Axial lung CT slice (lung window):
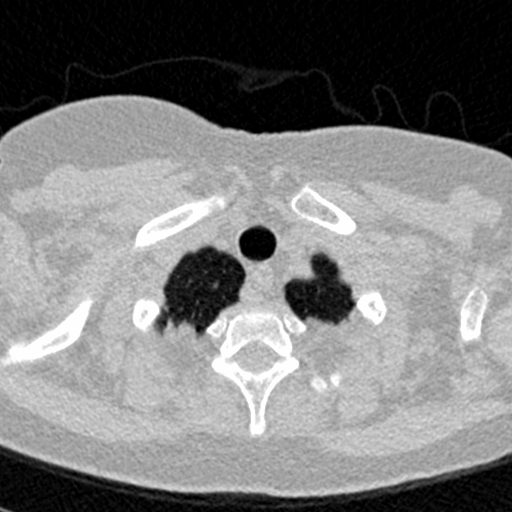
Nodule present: no